This time-frequency spectrogram was computed from a rotor test-rig vibration snapshot; brighter regions carry more energy. What is the most likely rotor condition (normal, misalignment, unbalance, looseness)?
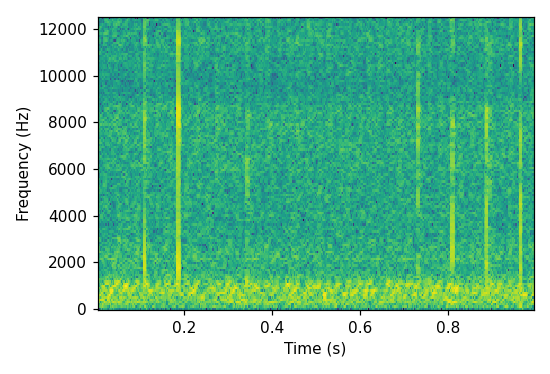
Answer: unbalance